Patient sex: F
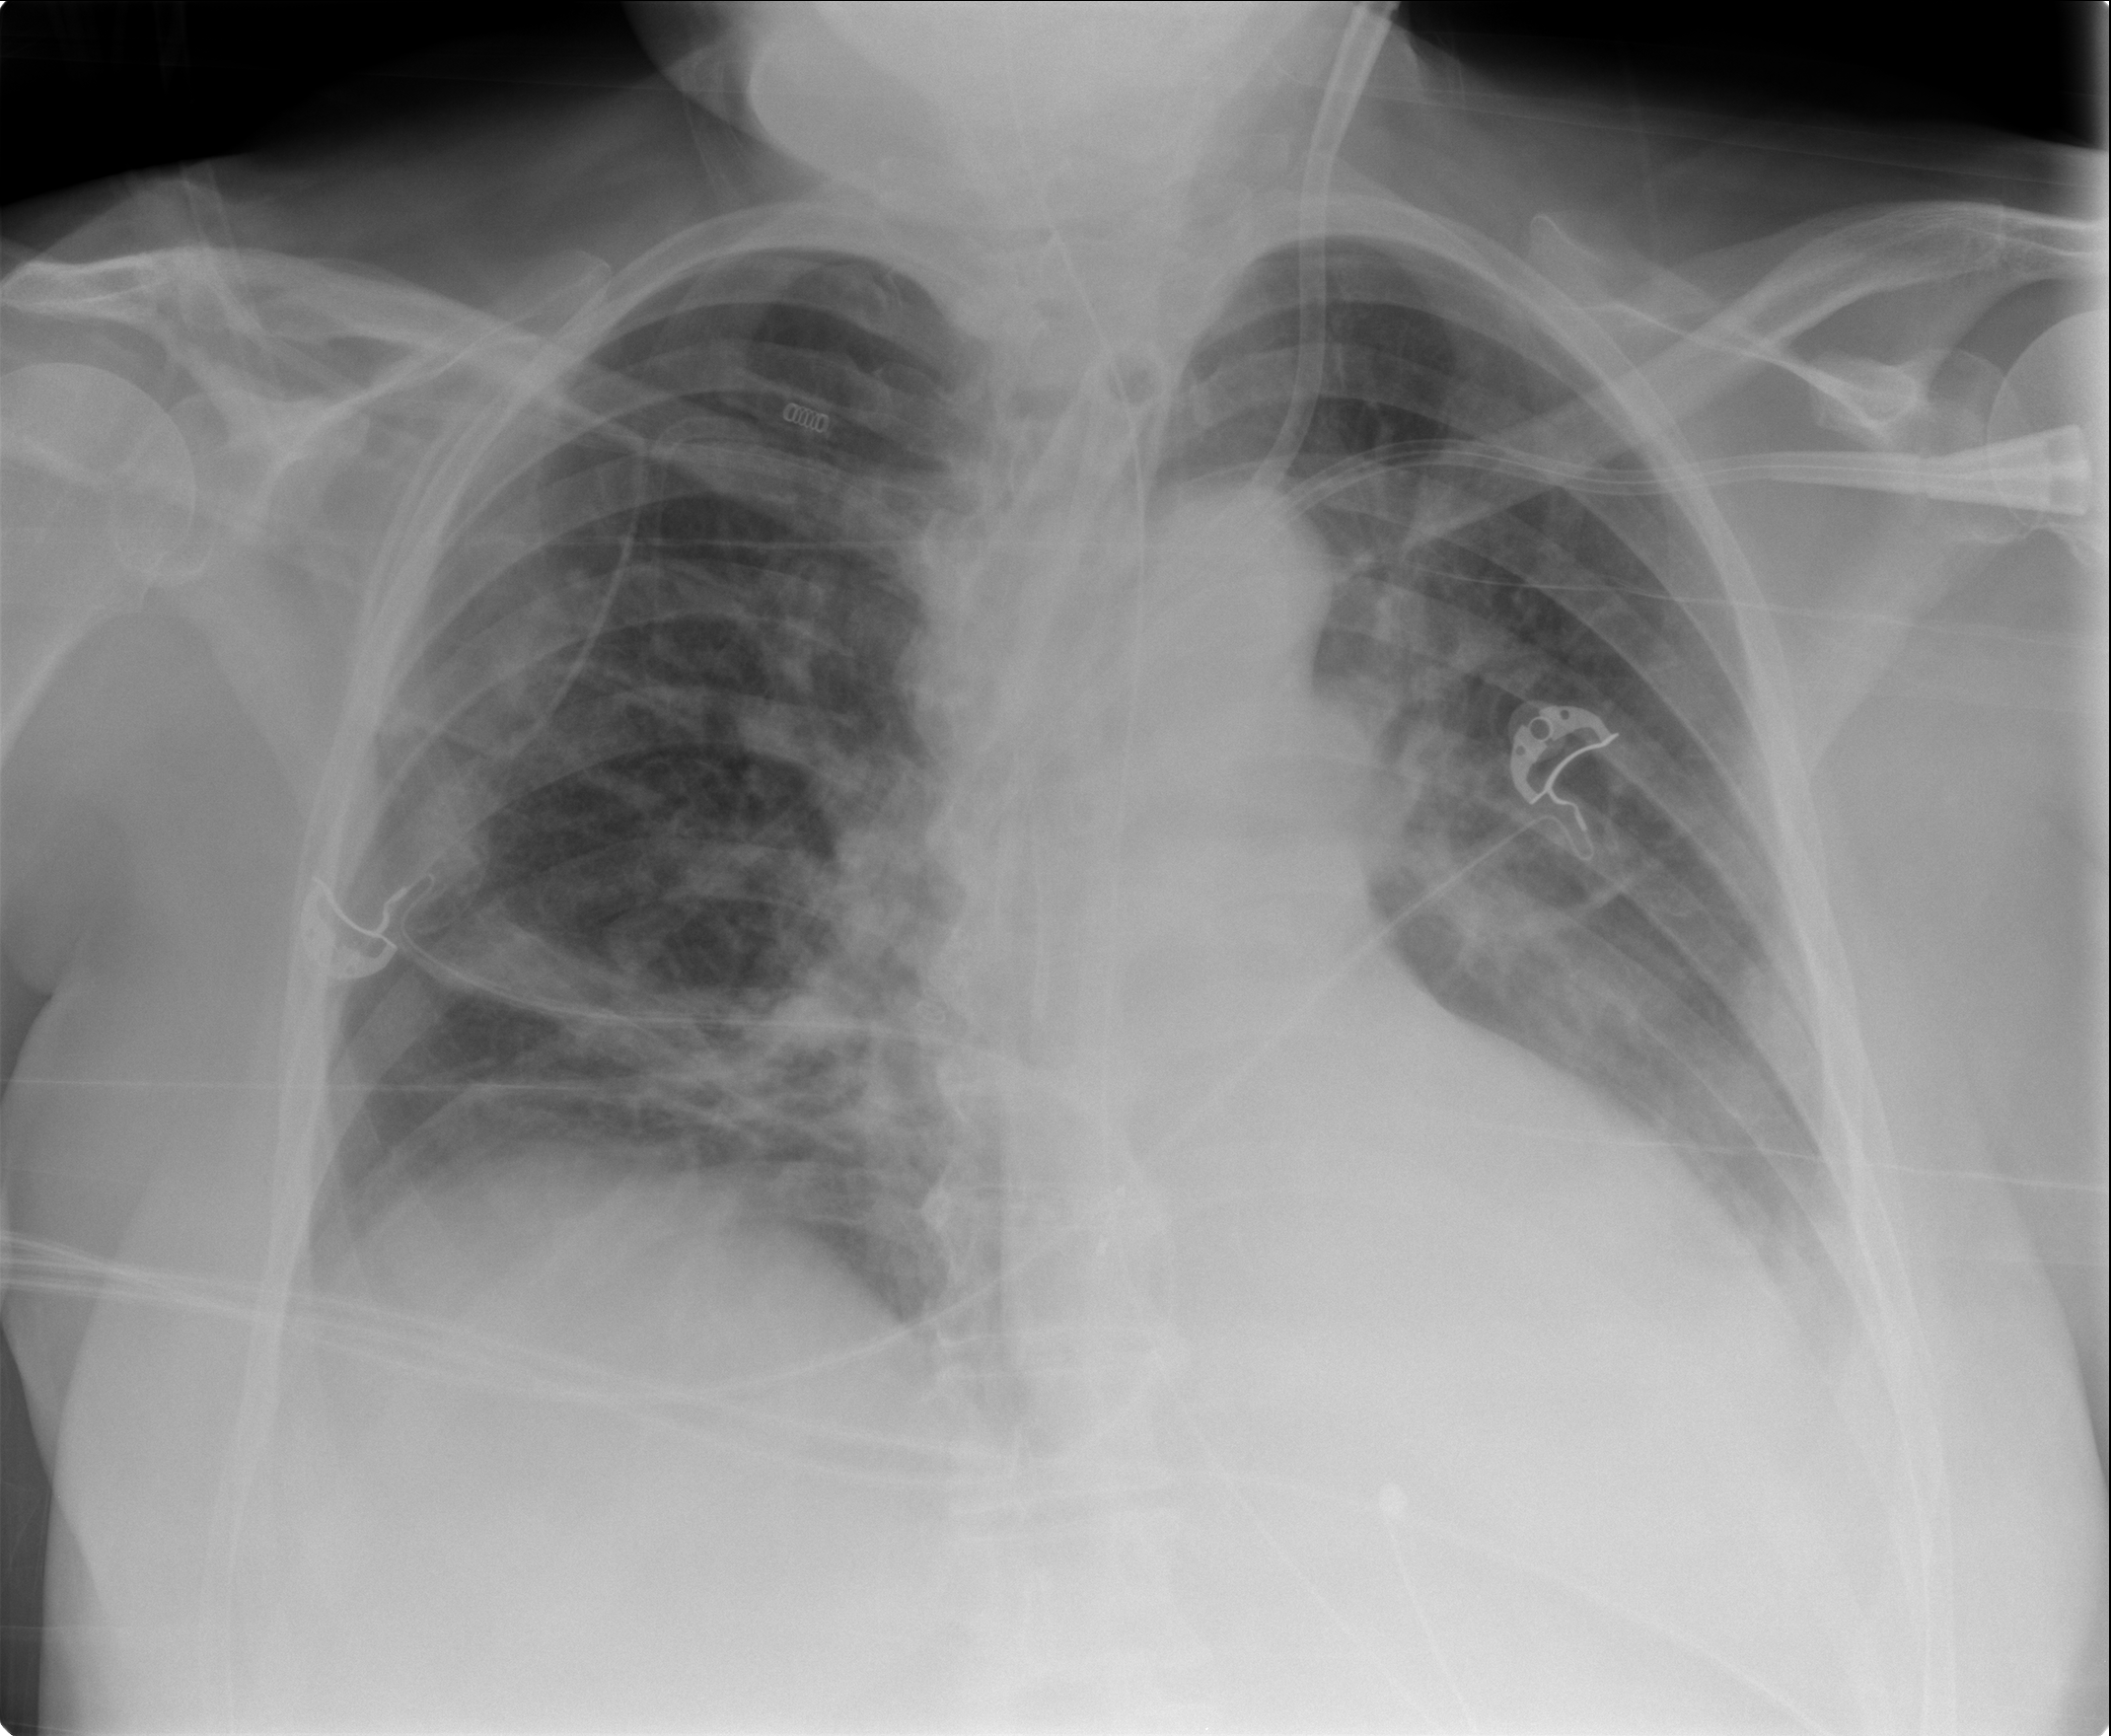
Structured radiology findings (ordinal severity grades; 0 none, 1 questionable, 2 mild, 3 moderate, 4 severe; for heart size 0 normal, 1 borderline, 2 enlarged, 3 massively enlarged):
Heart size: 1
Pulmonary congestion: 1
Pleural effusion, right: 0
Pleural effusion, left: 1
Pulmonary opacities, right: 0
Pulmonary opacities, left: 1
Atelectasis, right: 2
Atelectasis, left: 2